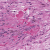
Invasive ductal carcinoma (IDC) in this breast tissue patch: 0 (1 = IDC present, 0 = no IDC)